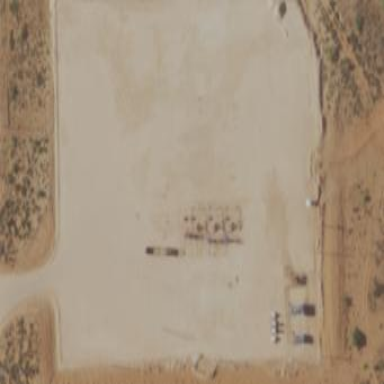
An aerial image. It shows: Wellsite surrounded by sand.